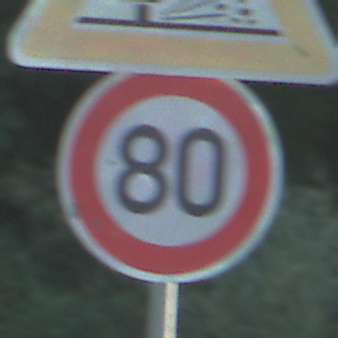
Verkehrszeichen: Geschwindigkeit80
Zusatzzeichen oben: SplittSchotter
Umgebung: Outdoor, RoadRail
Tageszeit: MorningAfternoon
Wetter: Clear
Licht: Natural
Jahreszeit: NotSpecified
Kontrast: HighContrast